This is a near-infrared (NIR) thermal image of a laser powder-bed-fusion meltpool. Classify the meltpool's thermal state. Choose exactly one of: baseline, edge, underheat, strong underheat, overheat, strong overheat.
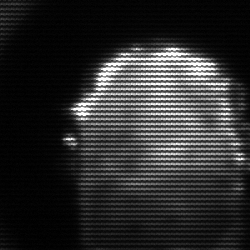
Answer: baseline